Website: walmart
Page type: payment
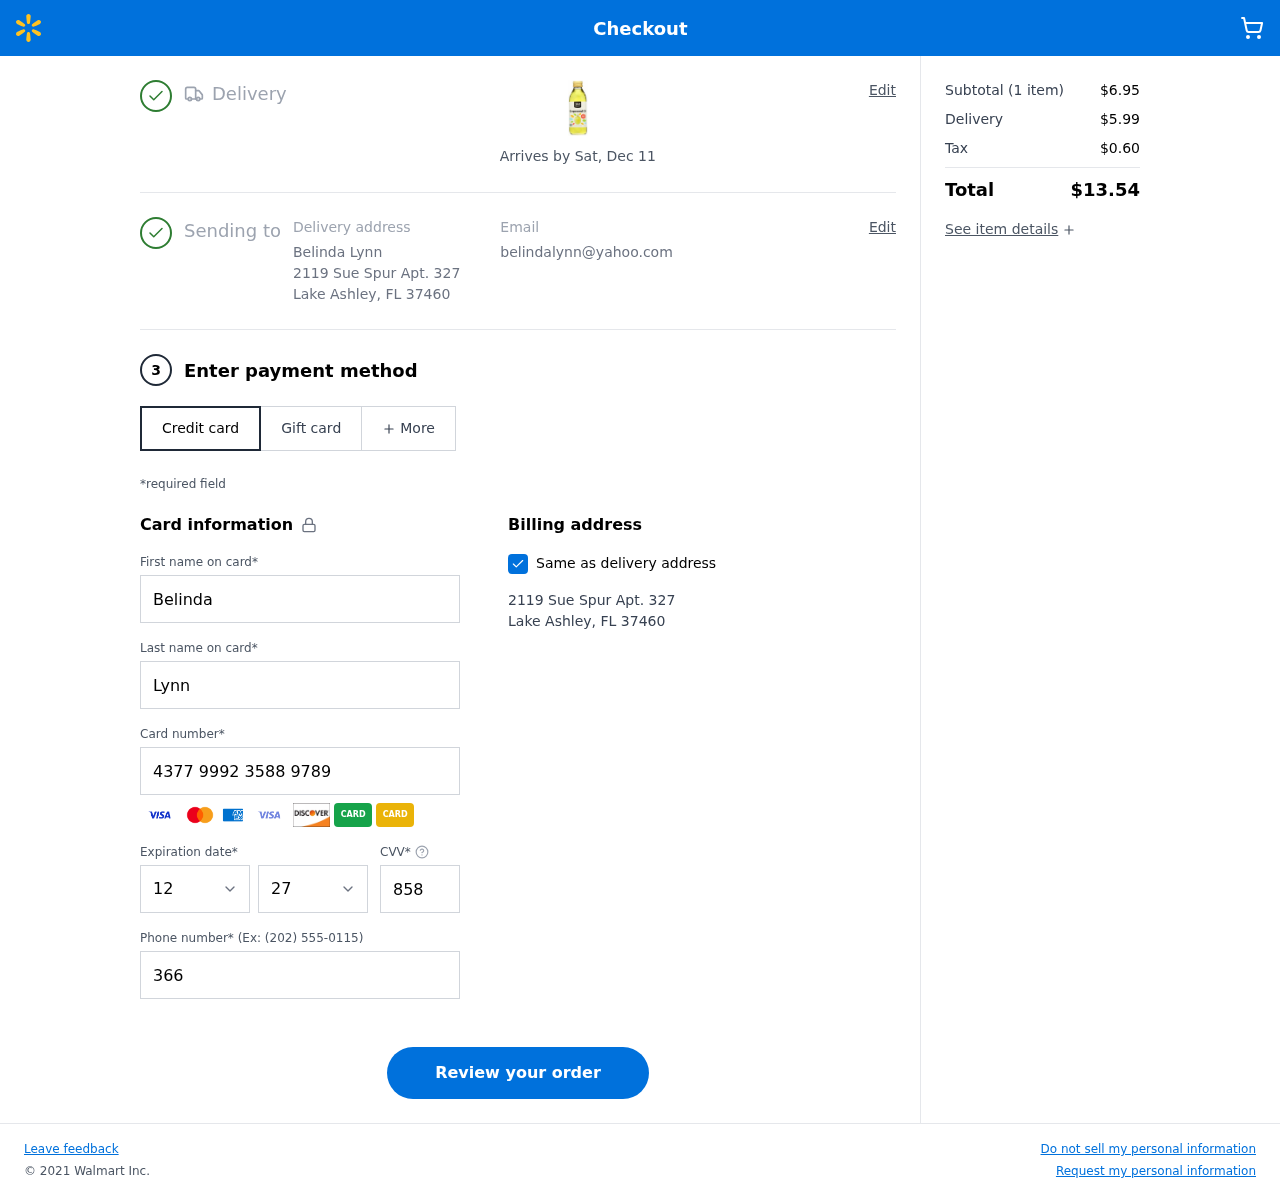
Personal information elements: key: PII_CARD_CVV
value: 858
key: PII_CARD_EXPIRY_MONTH
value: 12
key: PII_CARD_EXPIRY_YEAR
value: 27
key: PII_CARD_NUMBER
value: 4377 9992 3588 9789
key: PII_CITY
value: Lake Ashley
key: PII_EMAIL
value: belindalynn@yahoo.com
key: PII_FIRSTNAME
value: Belinda
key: PII_FULLNAME
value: Belinda Lynn
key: PII_LASTNAME
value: Lynn
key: PII_PHONE
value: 3664560138
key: PII_POSTCODE
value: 37460
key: PII_STATE_ABBR
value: FL
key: PII_STREET
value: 2119 Sue Spur Apt. 327
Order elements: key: ORDER_DELIVERY_DATE
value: Arrives by Sat, Dec 11
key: ORDER_NUM_ITEMS
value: (1 item)
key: ORDER_SUBTOTAL
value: $6.95
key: ORDER_SHIPPING_COST
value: $5.99
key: ORDER_TAX
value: $0.60
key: ORDER_TOTAL
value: $13.54